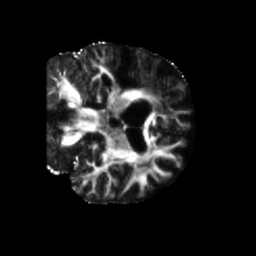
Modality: FA
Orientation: coronal
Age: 52
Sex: male
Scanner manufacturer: siemens
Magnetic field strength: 3 T
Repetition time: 5.47 s
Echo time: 0.0854 s